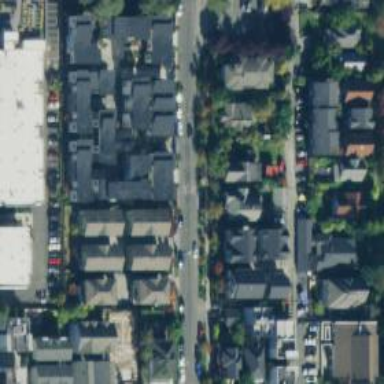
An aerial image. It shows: Residential road with separate sidewalk.